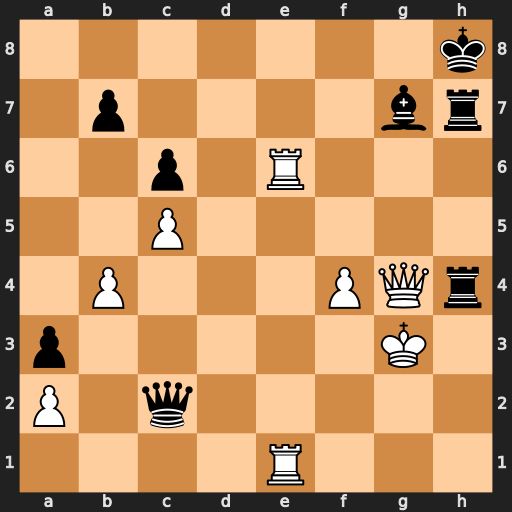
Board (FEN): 7k/1p4br/2p1R3/2P5/1P3PQr/p5K1/P1q5/4R3
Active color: w
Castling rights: -
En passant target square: -
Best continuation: Re8+ Bf8 Rxf8#